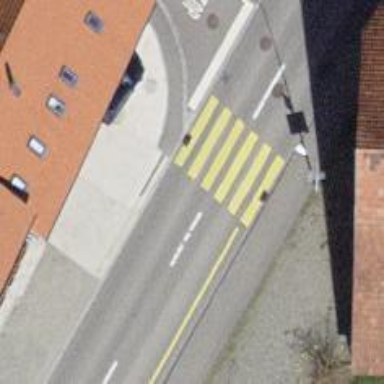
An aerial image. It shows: Uncontrolled zebra crossing with zebra markings.